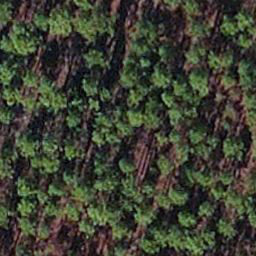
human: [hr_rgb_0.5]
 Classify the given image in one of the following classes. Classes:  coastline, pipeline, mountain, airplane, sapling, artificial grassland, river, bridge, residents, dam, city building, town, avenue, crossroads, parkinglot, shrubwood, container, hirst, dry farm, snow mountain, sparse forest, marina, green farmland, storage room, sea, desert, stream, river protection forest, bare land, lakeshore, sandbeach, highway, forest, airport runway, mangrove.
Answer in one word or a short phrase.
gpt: sapling